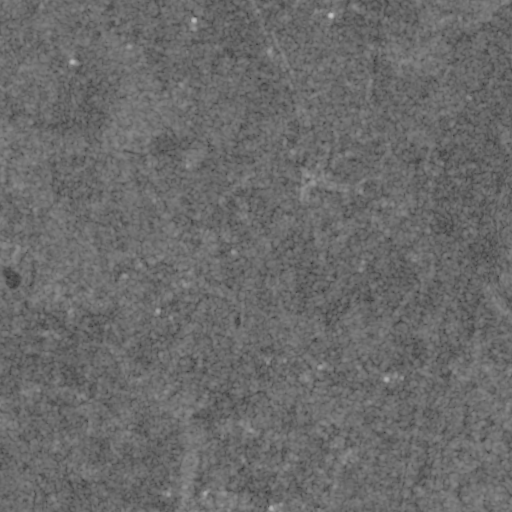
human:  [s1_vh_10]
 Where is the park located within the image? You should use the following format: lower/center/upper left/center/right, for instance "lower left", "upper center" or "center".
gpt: The park is located in the lower center of the image.
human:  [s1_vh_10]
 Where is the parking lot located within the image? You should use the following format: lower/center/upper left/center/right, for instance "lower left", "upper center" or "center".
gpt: The parking lot is located in the lower center of the image.
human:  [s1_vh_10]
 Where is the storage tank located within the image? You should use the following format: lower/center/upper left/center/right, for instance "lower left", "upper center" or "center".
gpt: The storage tank is located in the lower of the image.
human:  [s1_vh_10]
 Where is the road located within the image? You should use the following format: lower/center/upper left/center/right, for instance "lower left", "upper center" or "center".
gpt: There is no road in the image.

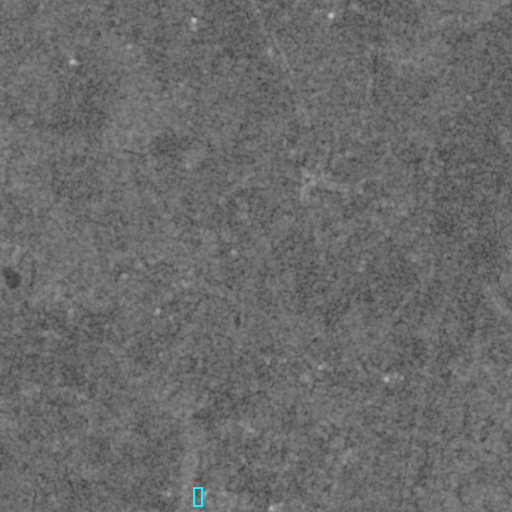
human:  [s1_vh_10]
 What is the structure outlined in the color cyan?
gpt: The structure outlined in cyan is a park.
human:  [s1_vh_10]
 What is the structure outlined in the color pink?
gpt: There is no pink outline.